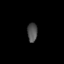
Tissue: prostate
Cell type: T cells
Senescence score: 0.7878
Nuclear area (px): 183
Mean DAPI intensity: 81.087